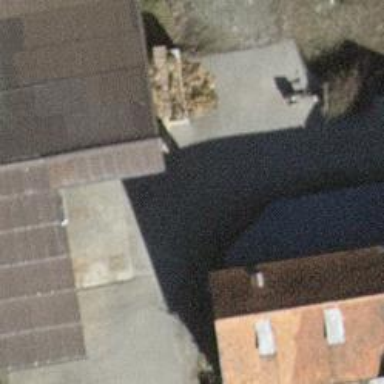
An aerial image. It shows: Driveway.